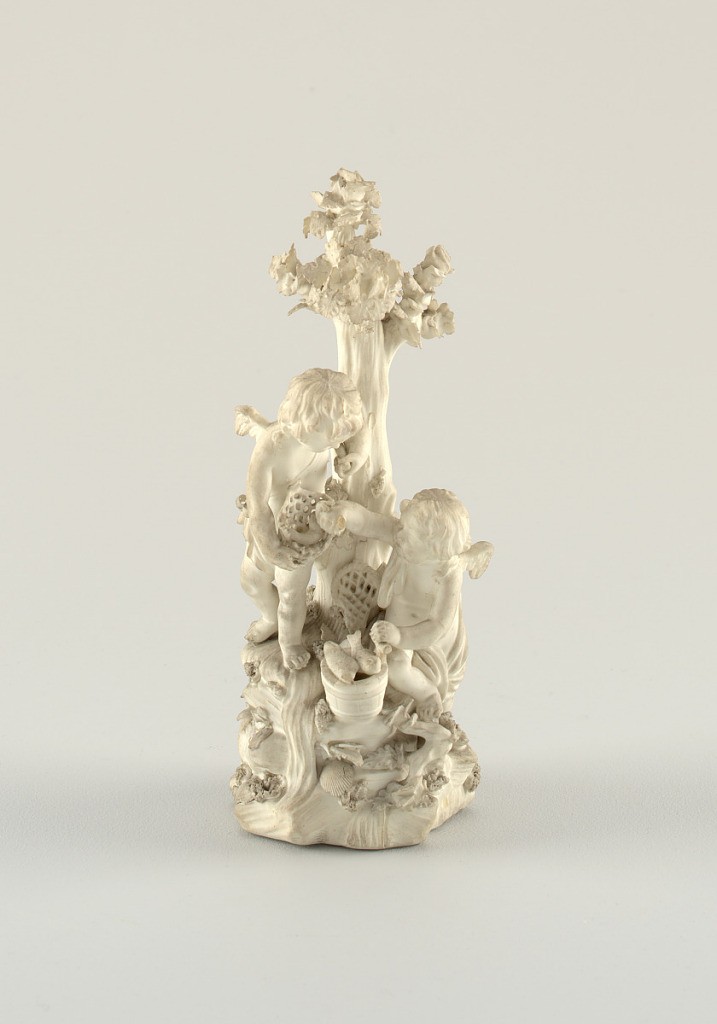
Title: Figural Group of Cupids Fishing Representing Water, from a Group Called "The Elements" (One of a Pair)
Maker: Derby Porcelain Factory, English, established 1756
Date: ca. 1790–1795
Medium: biscuit
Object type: figure
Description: Two cherubs under a tree on a mound of rocks with a waterfall and sea life. The seated cherub transfers fish from a small bucket to a net held by the standing figure.